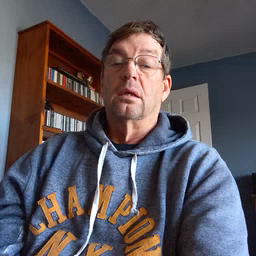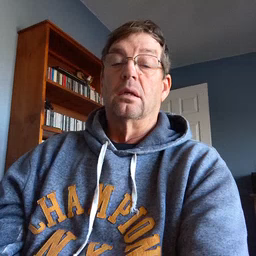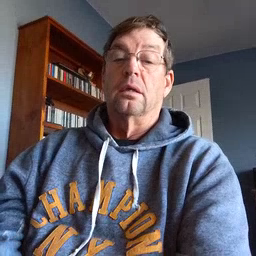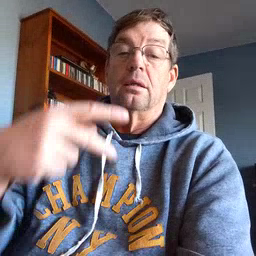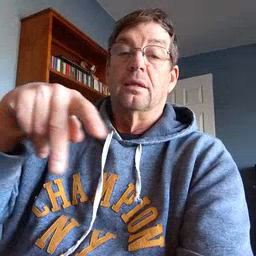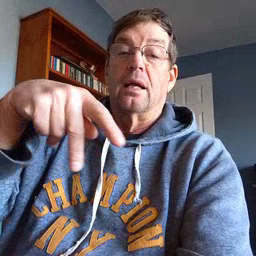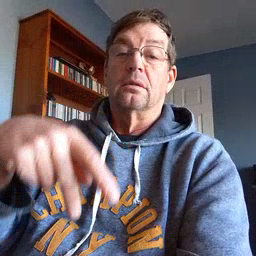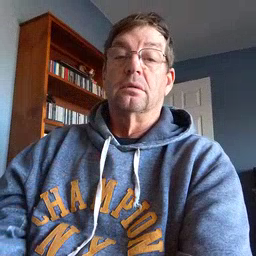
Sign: dance